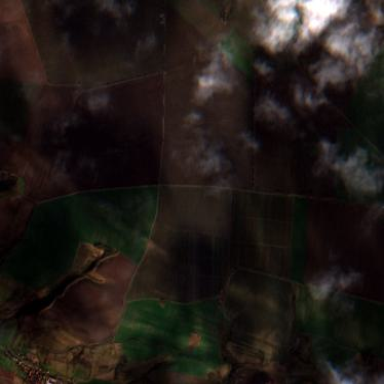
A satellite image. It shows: View of farmland.